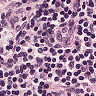
Metastatic tissue present: no